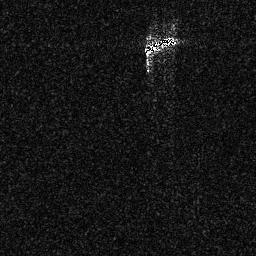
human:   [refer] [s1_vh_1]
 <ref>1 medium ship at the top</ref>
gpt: <box>[[55, 12, 68, 22, 0]]</box>